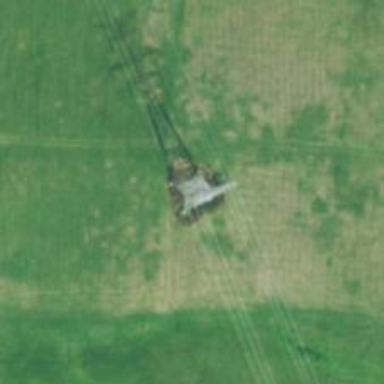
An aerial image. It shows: Lattice structure tower used for power transmission.